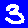
Digit: 3